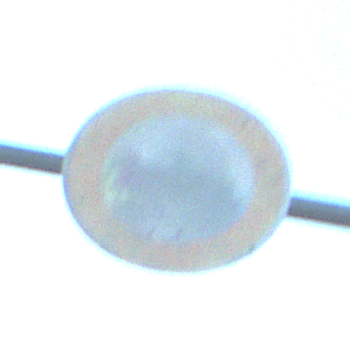
Verkehrszeichen: VerbotFahrzeugeAllerArt
Umgebung: Outdoor, Nature
Tageszeit: MorningAfternoon
Wetter: Clear
Licht: Natural
Jahreszeit: NotSpecified
Kontrast: HighContrast